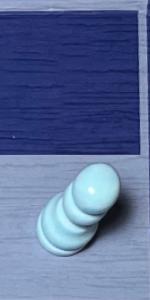
Label: Pawn_White